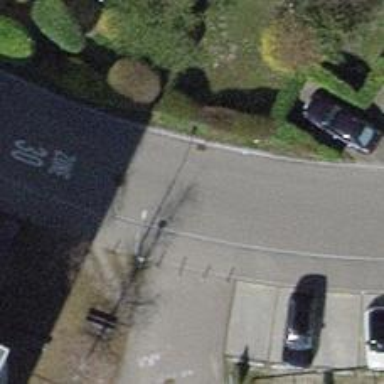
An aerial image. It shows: Residential road with asphalt surface and sidewalk on the left side.